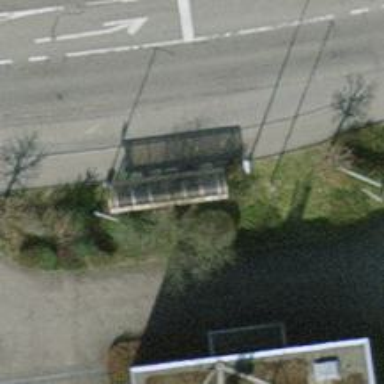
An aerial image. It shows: Bus stop with shelter. It is platform for public transport.